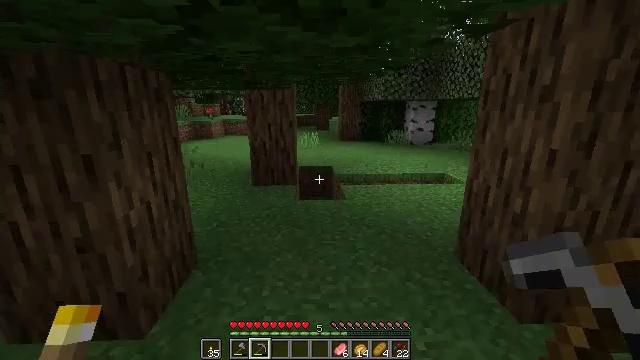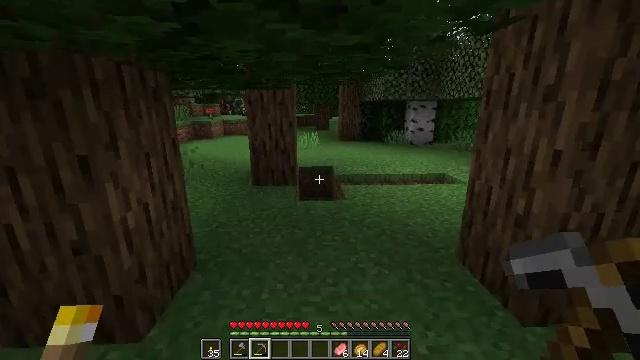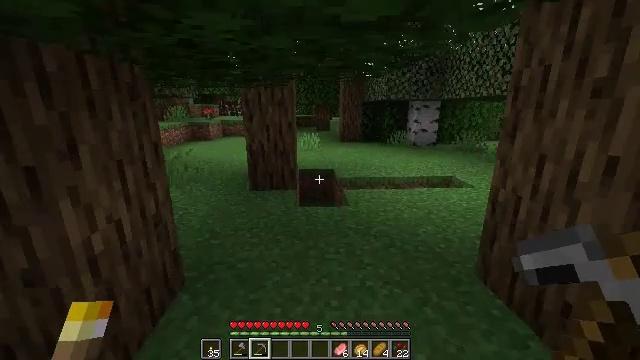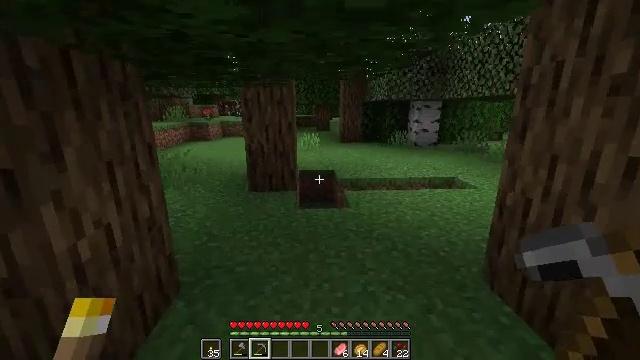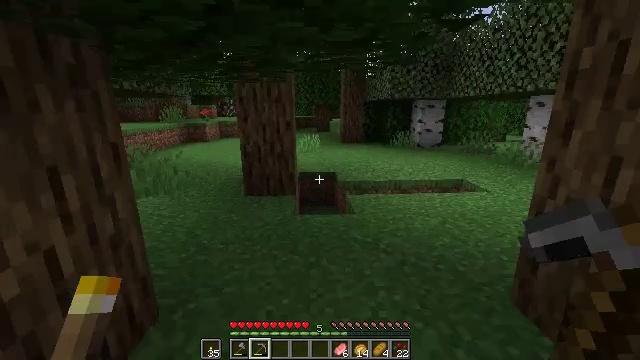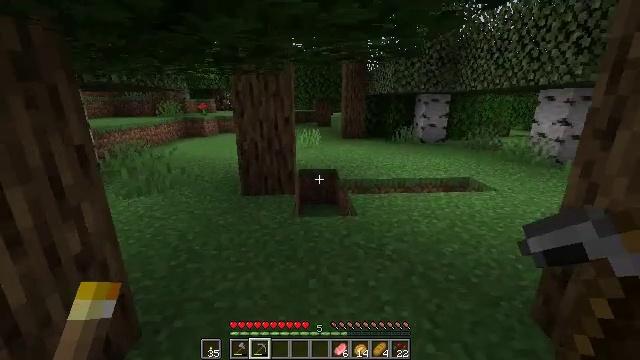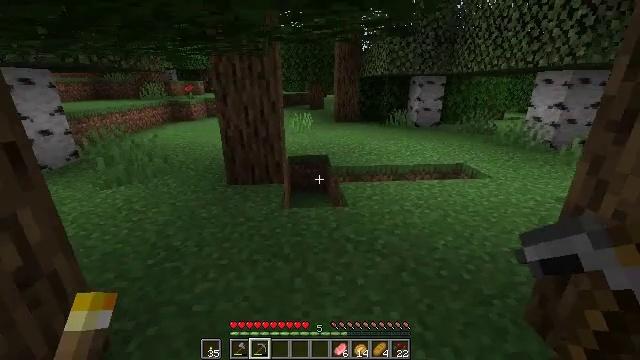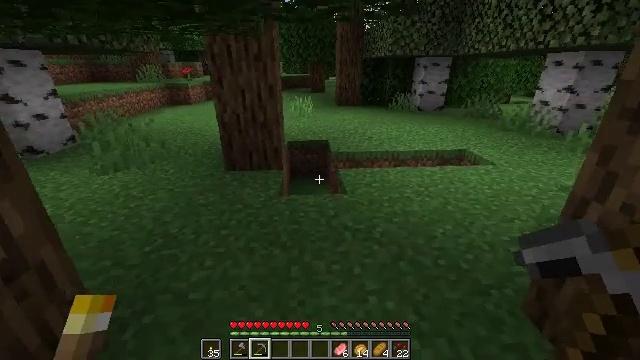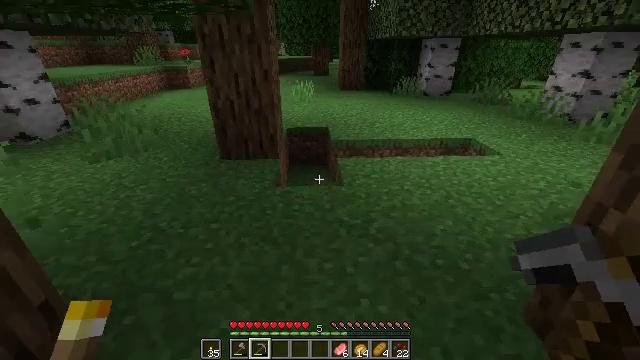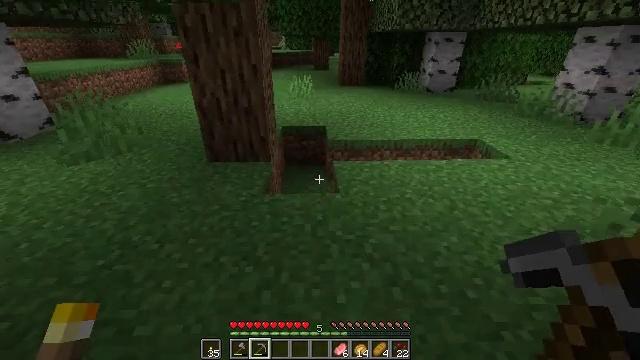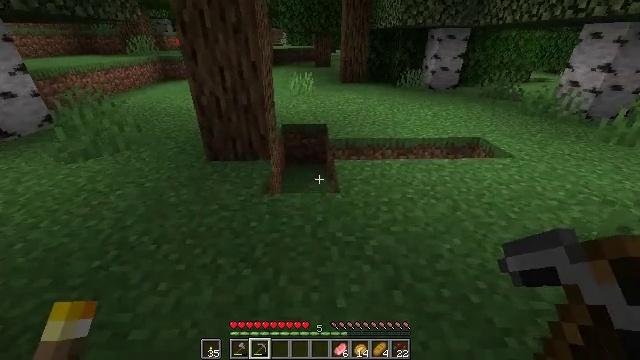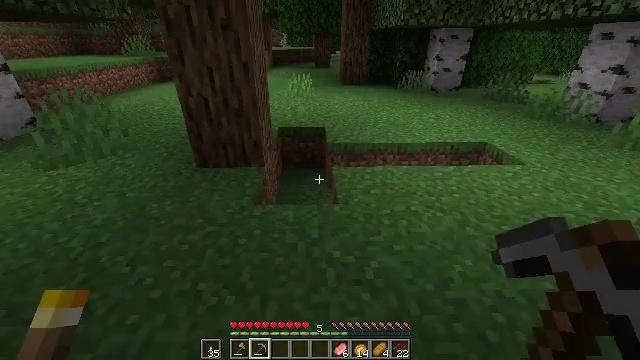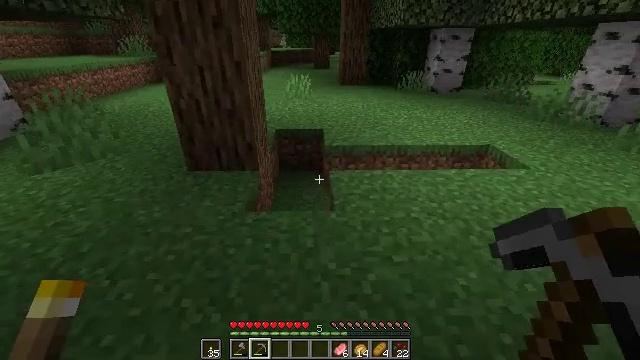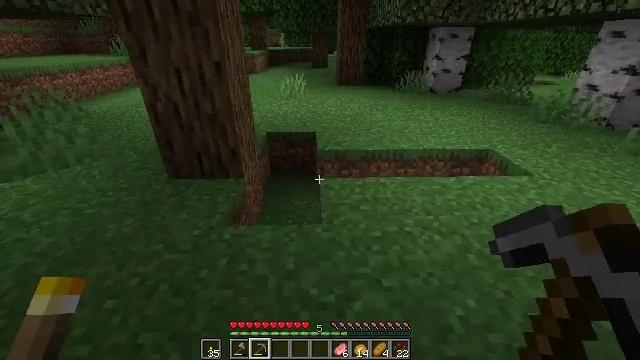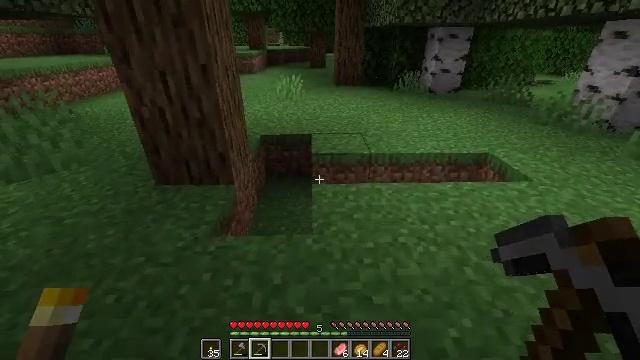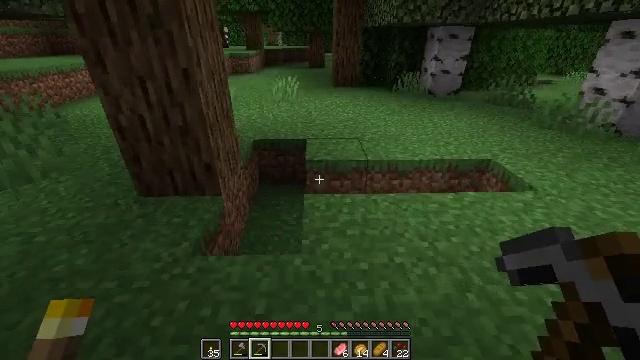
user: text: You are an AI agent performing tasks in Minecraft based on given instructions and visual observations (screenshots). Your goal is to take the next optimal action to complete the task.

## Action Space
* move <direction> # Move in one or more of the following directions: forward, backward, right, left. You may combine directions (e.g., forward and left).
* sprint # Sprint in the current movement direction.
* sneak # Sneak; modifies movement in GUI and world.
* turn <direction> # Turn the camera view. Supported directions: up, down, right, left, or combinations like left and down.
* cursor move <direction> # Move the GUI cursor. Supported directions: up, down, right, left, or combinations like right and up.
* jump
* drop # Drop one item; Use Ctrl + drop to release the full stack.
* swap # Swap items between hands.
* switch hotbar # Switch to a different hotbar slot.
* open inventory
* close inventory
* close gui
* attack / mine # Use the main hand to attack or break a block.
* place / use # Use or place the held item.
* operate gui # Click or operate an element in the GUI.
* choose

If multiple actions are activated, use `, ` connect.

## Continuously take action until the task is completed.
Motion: motion action
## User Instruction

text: Break the spruce leaves to clear the area.
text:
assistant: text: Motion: move forward
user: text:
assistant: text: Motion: move forward
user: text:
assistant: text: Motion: move forward
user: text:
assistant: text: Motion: move forward
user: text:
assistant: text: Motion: move forward, turn down
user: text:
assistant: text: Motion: move forward and move right, turn right and down
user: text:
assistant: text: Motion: move forward and move right, turn down
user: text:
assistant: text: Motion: move forward, turn down
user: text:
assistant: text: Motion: move forward, turn down
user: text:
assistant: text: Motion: move forward
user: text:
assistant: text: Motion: move forward
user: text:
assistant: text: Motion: move forward and move right
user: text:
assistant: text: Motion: move forward and move right
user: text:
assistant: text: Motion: move forward and move right
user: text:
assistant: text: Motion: move forward
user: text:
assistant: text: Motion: move forward, turn left and up
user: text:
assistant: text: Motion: move forward and move right, turn up
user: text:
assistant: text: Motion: move forward and move right
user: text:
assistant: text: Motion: move forward and move right
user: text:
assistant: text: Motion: move forward and move right
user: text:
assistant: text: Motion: move forward and move right
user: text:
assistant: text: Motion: move forward
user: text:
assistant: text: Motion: move forward
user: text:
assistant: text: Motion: move forward
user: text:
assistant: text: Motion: move forward
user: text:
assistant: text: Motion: move forward
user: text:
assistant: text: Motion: move forward, jump
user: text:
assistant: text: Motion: move forward, jump
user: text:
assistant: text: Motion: move forward, jump
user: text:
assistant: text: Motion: move forward, jump